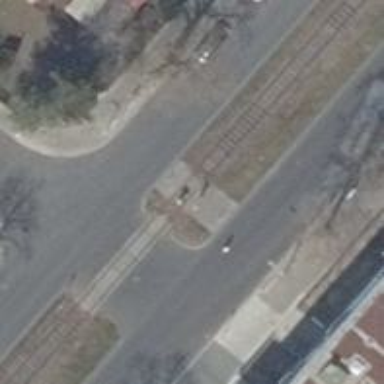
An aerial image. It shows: Unmarked footway crossing with traffic island.